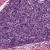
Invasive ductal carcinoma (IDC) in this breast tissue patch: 0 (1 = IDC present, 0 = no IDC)